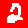
Digit: 2